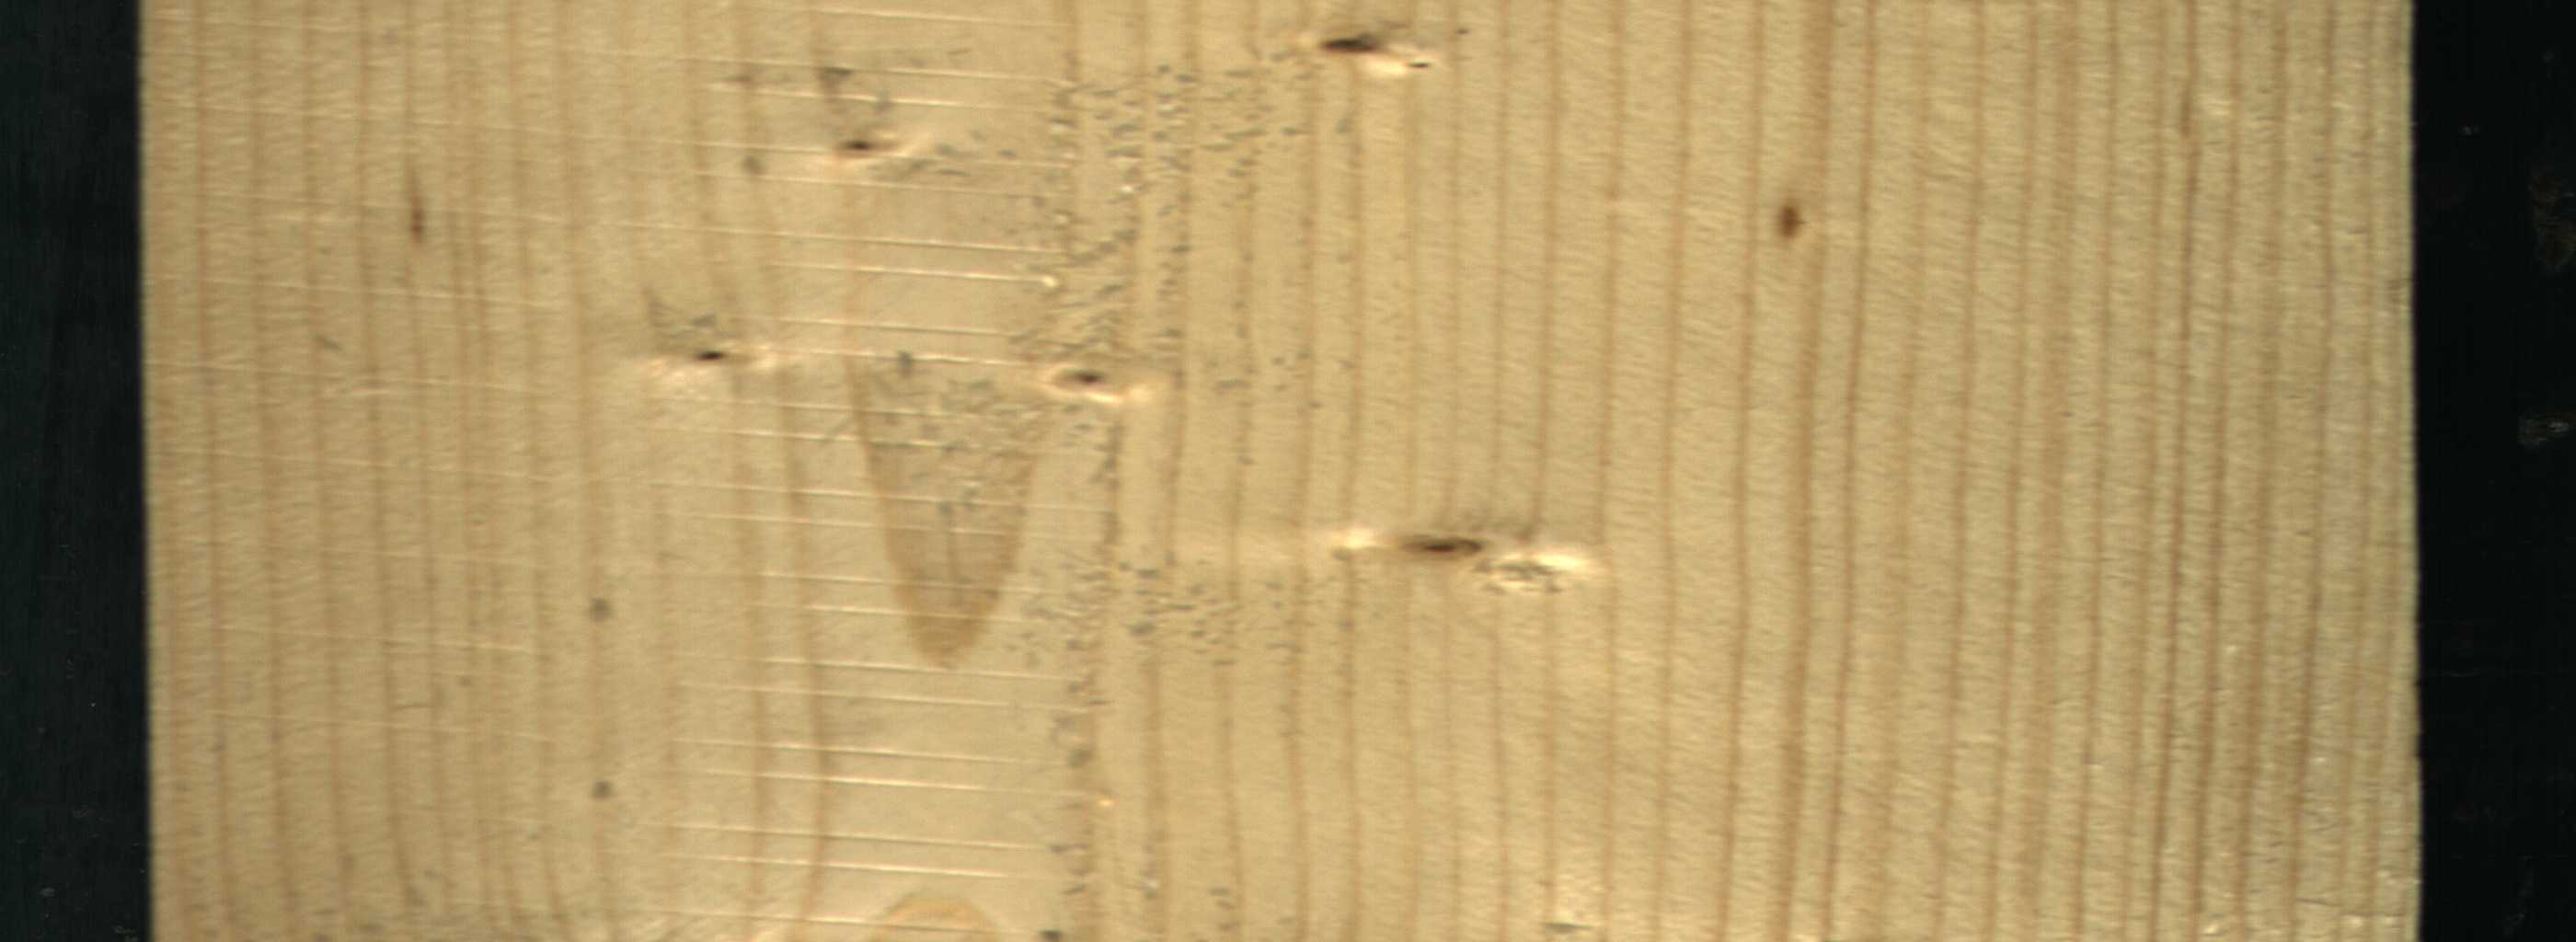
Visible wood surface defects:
Live_Knot
Live_Knot
Live_Knot
Live_Knot